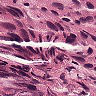
Metastatic tissue present: yes